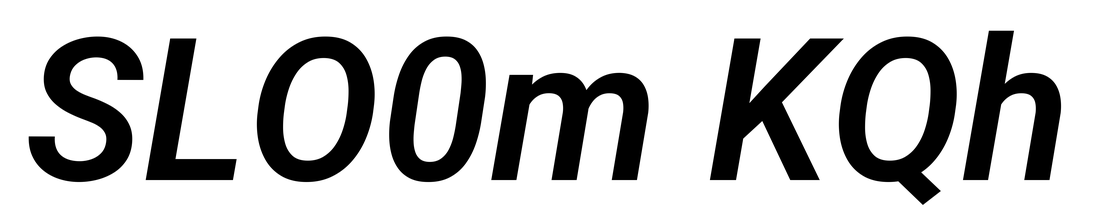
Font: Roboto-Italic_SemiBold_Italic